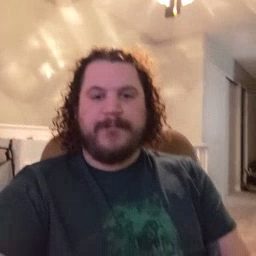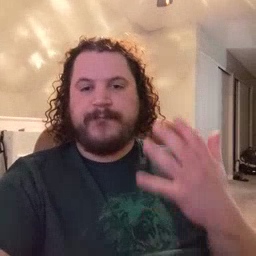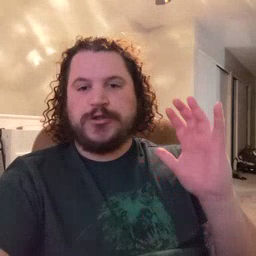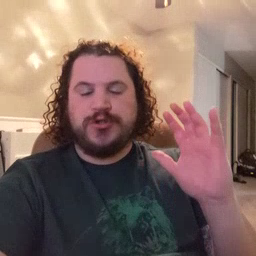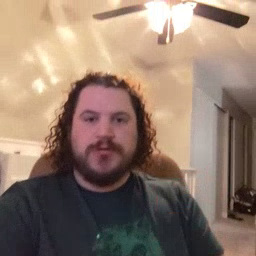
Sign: finish